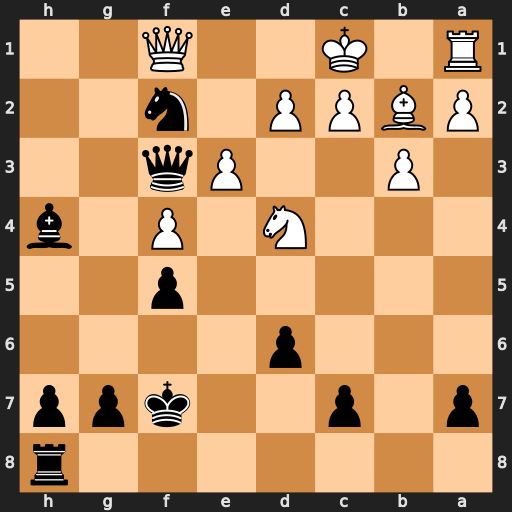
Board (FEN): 7r/p1p2kpp/3p4/5p2/3N1P1b/1P2Pq2/PBPP1n2/R1K2Q2
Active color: b
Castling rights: -
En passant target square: -
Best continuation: Nd3+ cxd3 Qxf1+